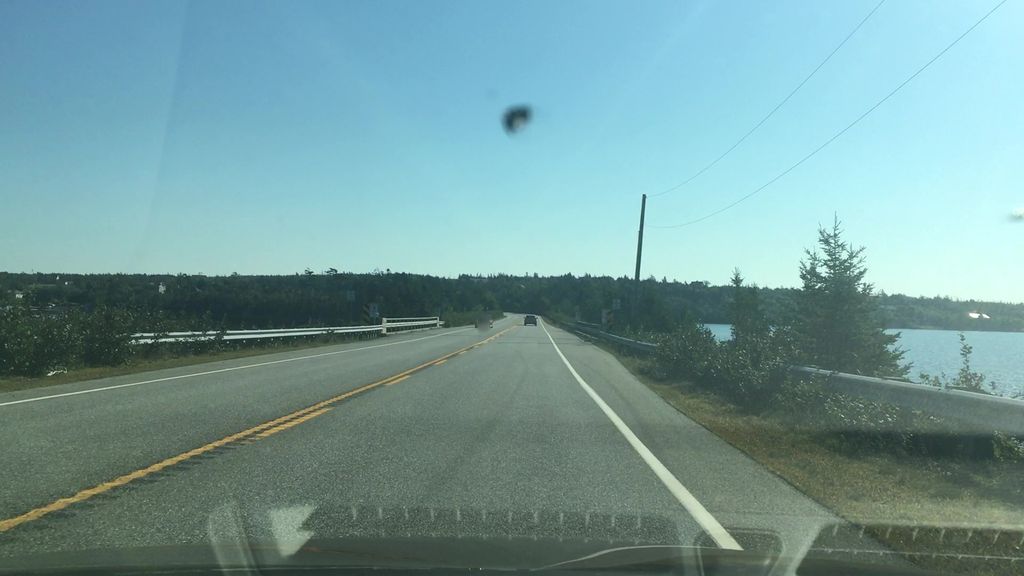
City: halifax